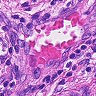
Metastatic tissue present: yes